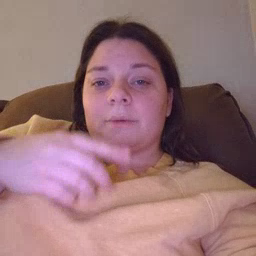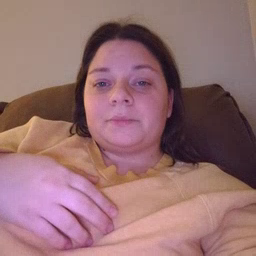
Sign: mouth